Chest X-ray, PA view. Patient: 46 years old, sex M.
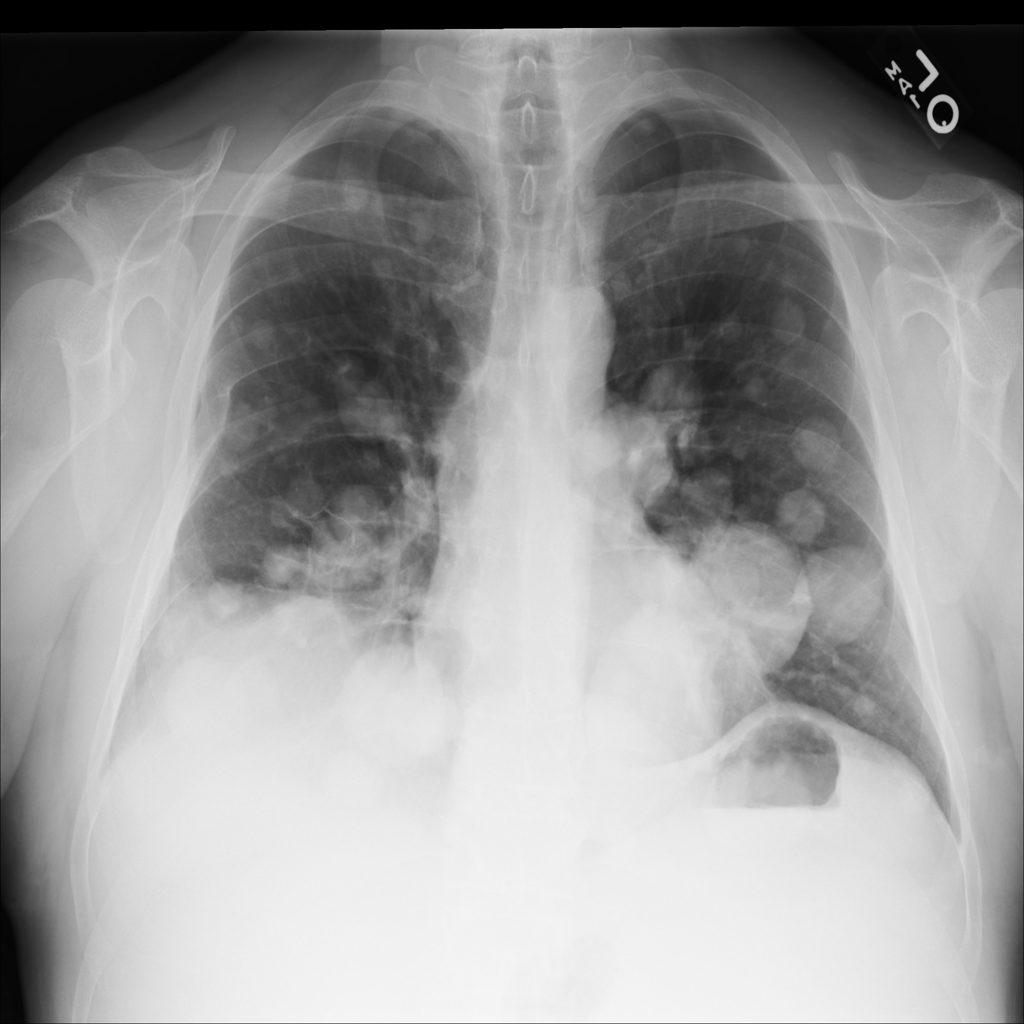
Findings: Mass, Nodule